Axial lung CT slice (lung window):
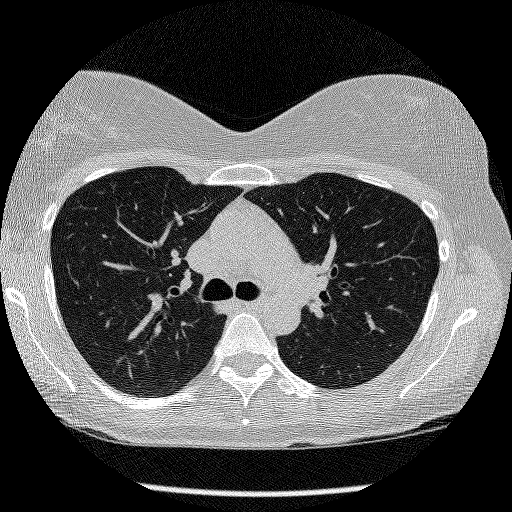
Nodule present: no